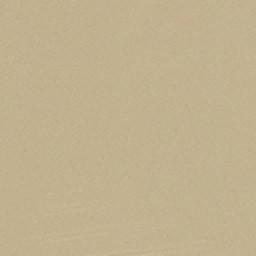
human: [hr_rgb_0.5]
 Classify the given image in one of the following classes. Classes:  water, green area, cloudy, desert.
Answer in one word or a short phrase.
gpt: desert